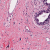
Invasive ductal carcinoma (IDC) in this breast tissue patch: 0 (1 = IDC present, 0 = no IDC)